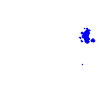
Particle: electron